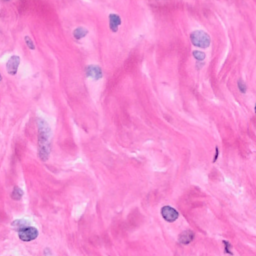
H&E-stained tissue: Breast